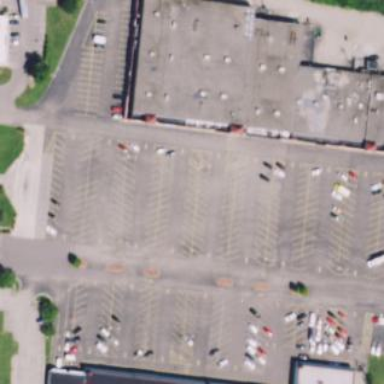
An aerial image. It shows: Retail area.